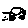
Label: car